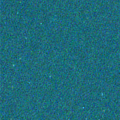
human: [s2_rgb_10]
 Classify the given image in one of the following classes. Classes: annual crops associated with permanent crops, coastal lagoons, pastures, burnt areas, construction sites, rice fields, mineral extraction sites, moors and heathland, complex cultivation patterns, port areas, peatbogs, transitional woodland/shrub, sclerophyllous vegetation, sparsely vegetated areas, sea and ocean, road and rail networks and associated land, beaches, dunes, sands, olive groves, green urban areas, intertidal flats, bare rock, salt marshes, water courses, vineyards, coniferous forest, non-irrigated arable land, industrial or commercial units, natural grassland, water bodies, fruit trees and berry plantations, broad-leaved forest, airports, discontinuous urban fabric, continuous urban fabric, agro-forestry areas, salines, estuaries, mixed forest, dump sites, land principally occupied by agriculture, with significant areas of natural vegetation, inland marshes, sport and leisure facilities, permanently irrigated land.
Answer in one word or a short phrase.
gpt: sea and ocean